Question: I'm trying to do a machine learning project using a PySpark HDInsight cluster on Microsoft Azure. To operate on my cluster a use a Jupyter notebook. Also, I have my data (a csv file), stored on the Azure Blob storage.
According to the documentation the syntax of the path to my file is:
'''
path = 'wasb[s]://springboard@6zpbt6muaorgs.blob.core.windows.net/movies_plus_genre_info_2.csv'
'''
However, when i try to read the csv file with the following command:
'''
csvFile = spark.read.csv(path, header=True, inferSchema=True)
'''
I get the following error:
'''
'java.net.URISyntaxException: Illegal character in scheme name at index 4: wasb[s]://springboard@6zpbt6muaorgs.blob.core.windows.net/movies_plus_genre_info_2.csv'
'''
Here is a screenshot of the the error looks like in the notebook:

Any ideas on how to fix this?
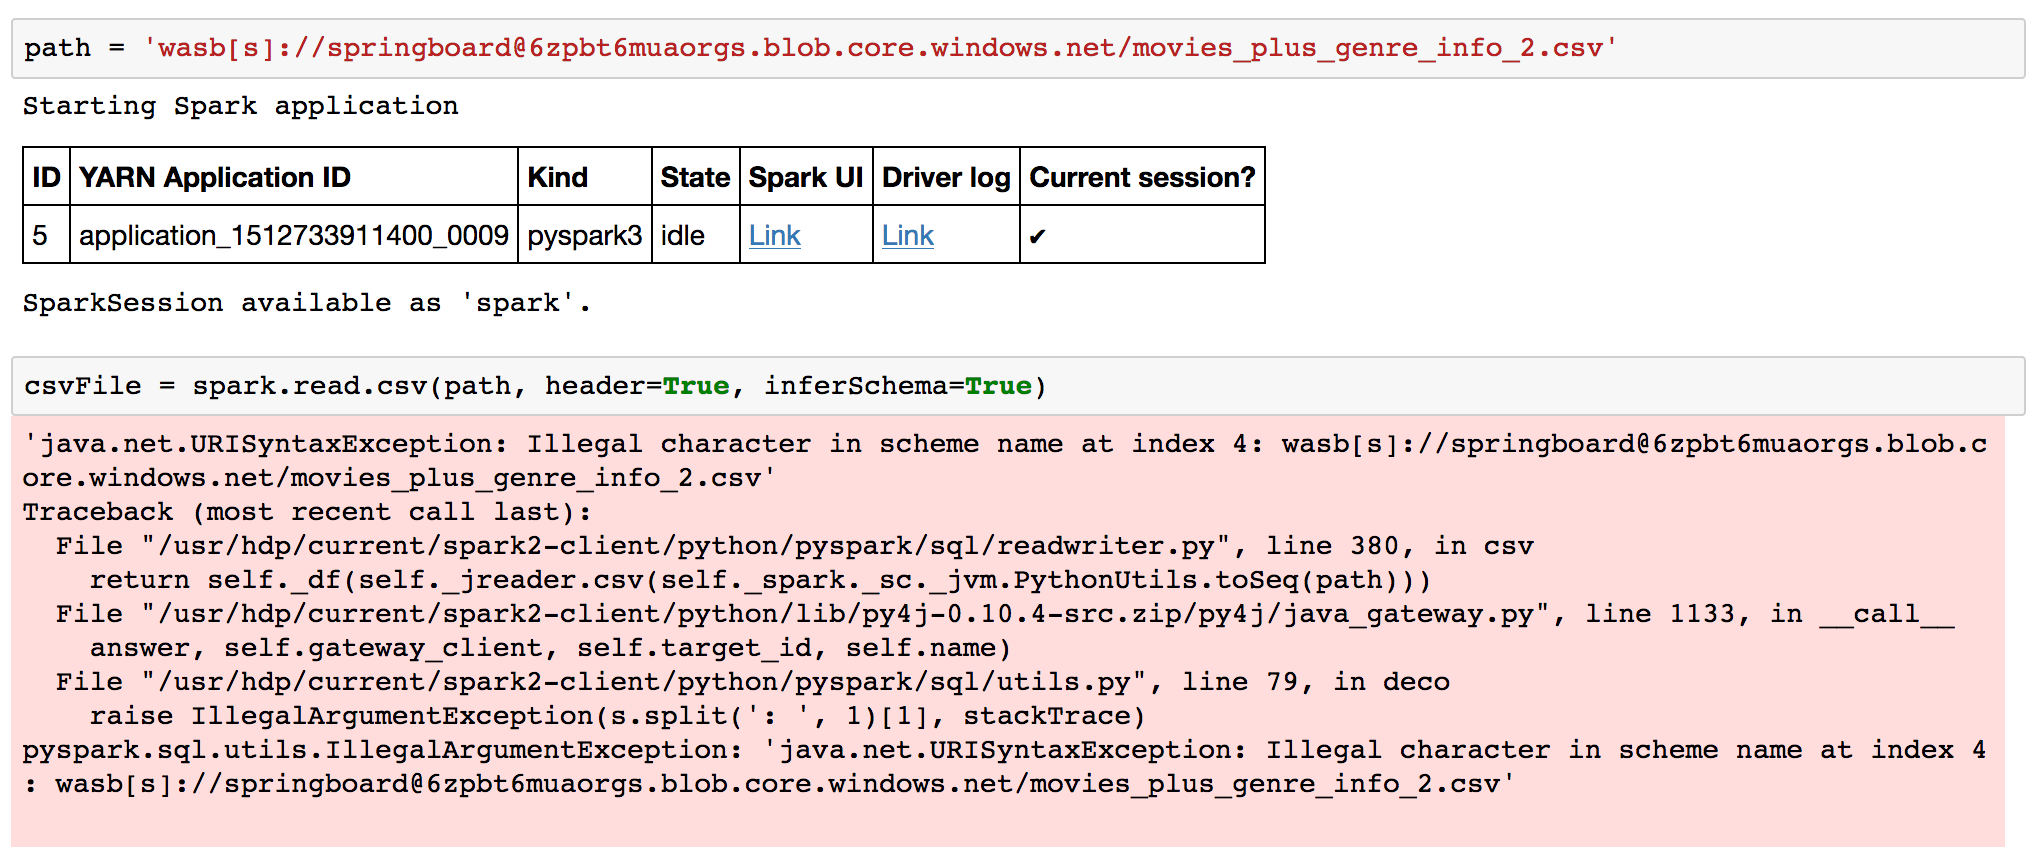
Answer: It is either (unencrypted):
'''
wasb://...
'''
or (encrypted):
'''
wasbs://...
'''
not
'''
wasb[s]://...
'''